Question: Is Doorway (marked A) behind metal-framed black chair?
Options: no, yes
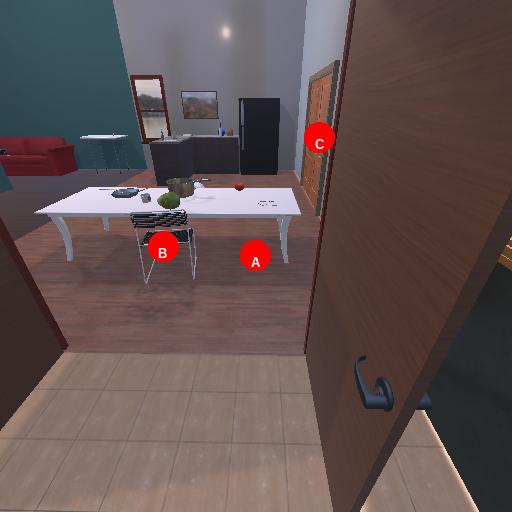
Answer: no